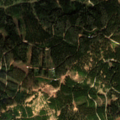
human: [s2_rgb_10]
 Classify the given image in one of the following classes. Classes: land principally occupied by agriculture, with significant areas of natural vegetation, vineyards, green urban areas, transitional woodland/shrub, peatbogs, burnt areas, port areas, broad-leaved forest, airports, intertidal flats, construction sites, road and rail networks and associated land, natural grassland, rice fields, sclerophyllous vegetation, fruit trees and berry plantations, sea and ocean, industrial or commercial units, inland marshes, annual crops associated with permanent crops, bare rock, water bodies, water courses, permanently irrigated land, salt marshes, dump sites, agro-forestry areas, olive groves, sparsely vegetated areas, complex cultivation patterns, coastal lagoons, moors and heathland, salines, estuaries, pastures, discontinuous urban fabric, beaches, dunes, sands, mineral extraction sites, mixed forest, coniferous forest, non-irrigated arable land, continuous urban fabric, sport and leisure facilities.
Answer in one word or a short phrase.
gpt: coniferous forest, mixed forest, transitional woodland/shrub